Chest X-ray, AP view. Patient: 69 years old, sex F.
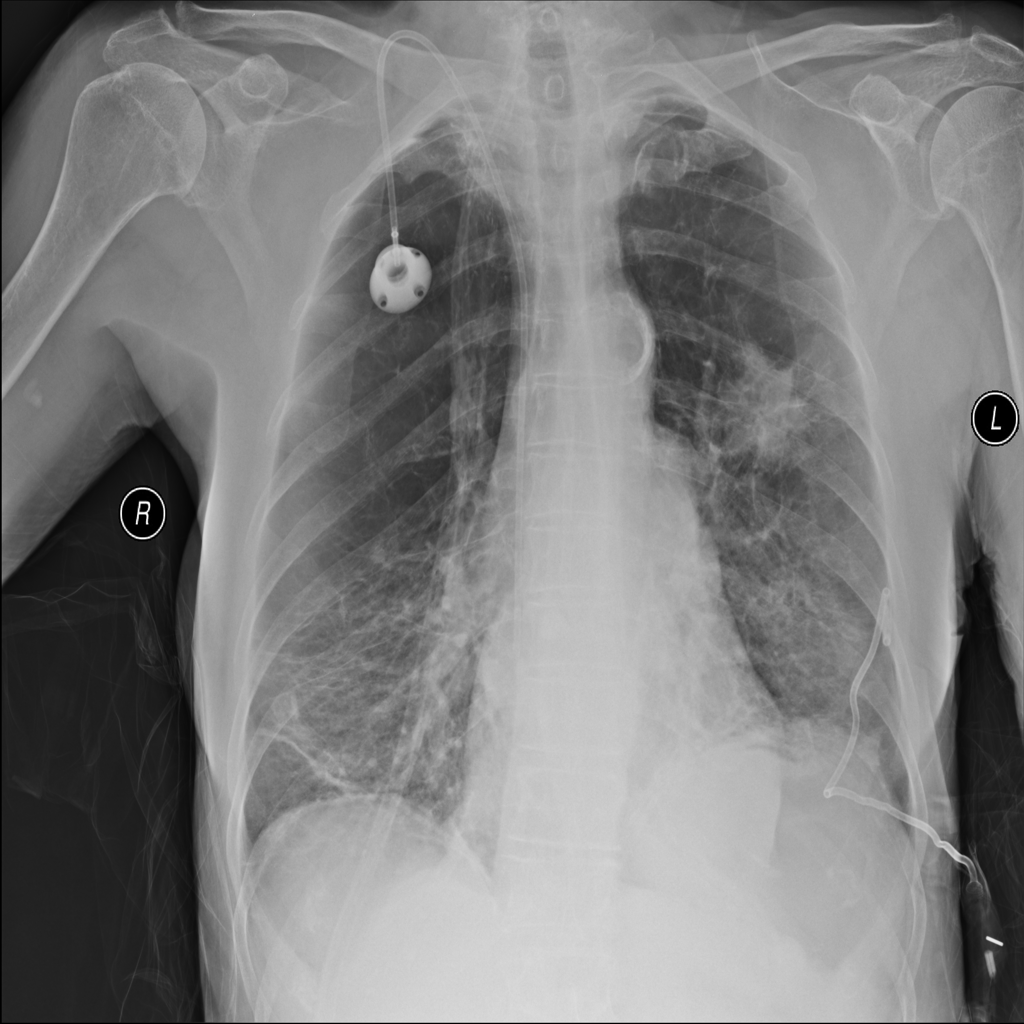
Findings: No Finding